Interaction volume radius: 5 \u00c5
Interaction volume height: 45 \u00c5
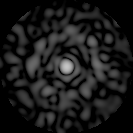
Disorder parameter: 0.8145